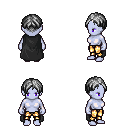
a pixel art fantasy rpg character, female body template, dark elf, purple skin, black cape, gold greaves, gray parted hairstyle, four views (front, back, left, right), 2x2 character sprite sheet, small pixel art, hard edges, no anti-aliasing